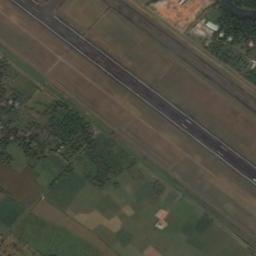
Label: runway